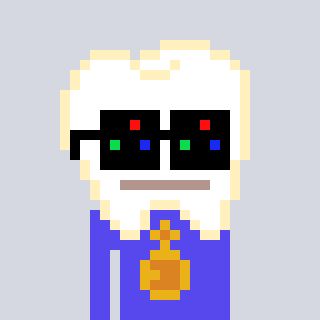
a pixel art character with square black sunglasses, a tooth-shaped head and a computerblue-colored body on a cool background